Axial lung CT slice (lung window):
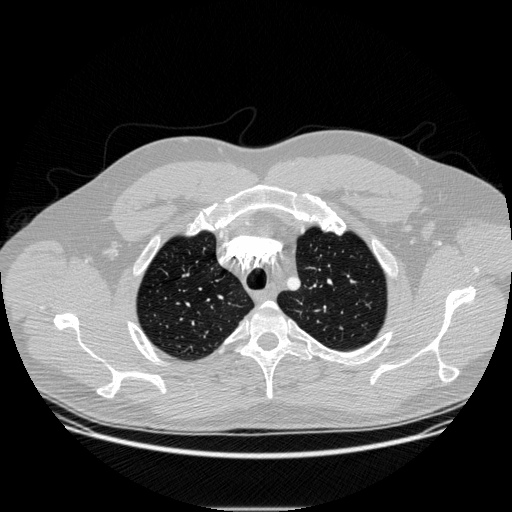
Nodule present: no